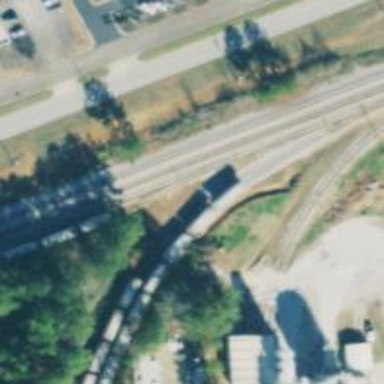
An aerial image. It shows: Aggregate freight service yard with rail tracks.